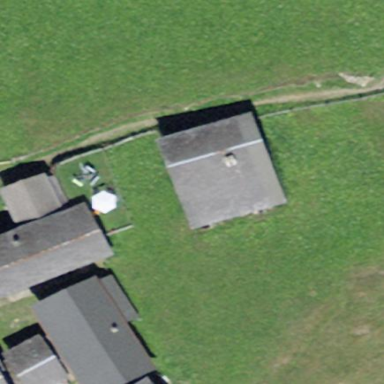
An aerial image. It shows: Simple and straightforward house.